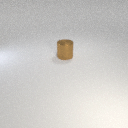
large brown metal cylinder